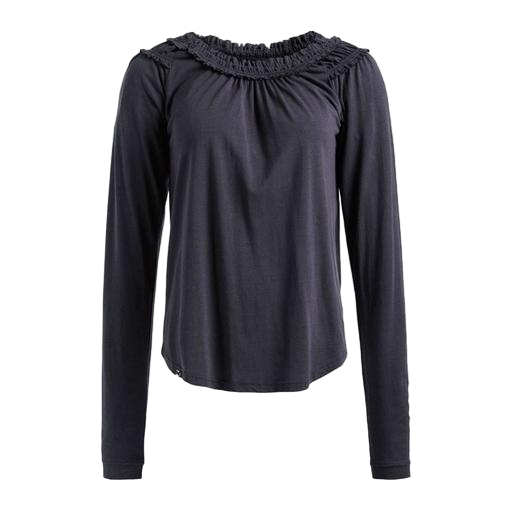
long-sleeve top, black long-sleeved jersey top, high-neck top, white background